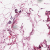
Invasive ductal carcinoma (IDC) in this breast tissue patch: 0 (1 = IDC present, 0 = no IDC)